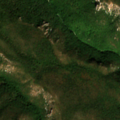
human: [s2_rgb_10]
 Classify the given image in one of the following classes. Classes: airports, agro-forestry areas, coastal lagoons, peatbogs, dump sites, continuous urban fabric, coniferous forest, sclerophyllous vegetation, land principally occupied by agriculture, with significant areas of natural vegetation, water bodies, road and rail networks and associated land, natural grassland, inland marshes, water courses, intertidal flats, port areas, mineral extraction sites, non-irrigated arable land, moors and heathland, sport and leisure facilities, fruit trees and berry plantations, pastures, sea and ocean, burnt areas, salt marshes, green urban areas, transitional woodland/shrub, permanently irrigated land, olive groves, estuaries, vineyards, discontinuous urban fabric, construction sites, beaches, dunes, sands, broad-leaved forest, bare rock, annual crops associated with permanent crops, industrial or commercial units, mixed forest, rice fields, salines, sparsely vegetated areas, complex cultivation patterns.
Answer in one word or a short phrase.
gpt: broad-leaved forest, transitional woodland/shrub